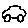
Label: car